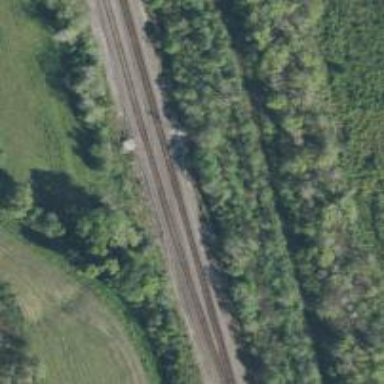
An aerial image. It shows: Railway siding with rails.